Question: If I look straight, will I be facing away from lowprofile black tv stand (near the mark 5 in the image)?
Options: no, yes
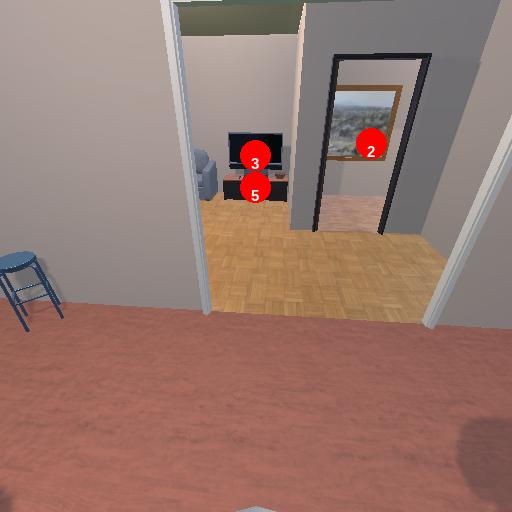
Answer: no